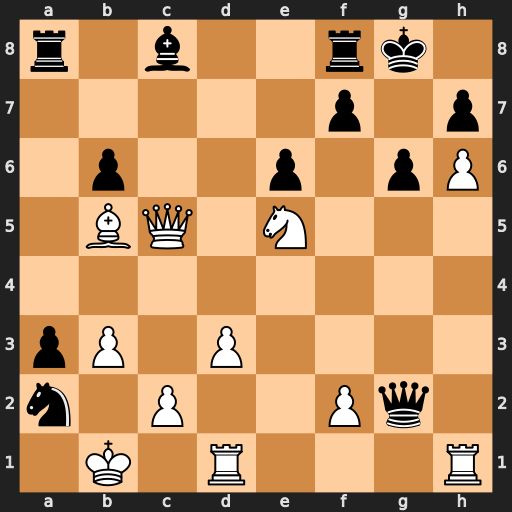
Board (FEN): r1b2rk1/5p1p/1p2p1pP/1BQ1N3/8/pP1P4/n1P2Pq1/1K1R3R
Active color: w
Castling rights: -
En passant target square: -
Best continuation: Qe7 Nc3+ Ka1 Nd5 Qh4